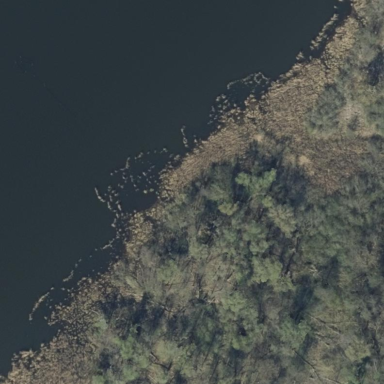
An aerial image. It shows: Bog wetland.